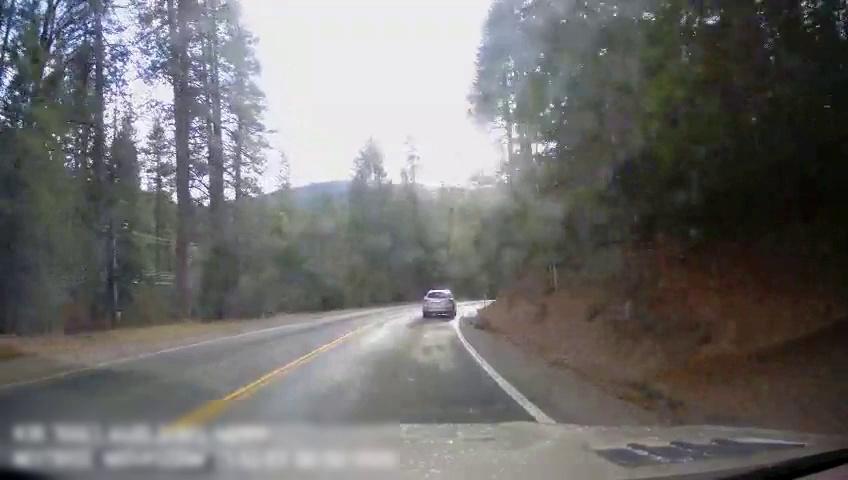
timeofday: Day
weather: Sunny
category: Drivable Space
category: Vehicles | SUV
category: Lanes | Current Lane
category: Lanes | Current Lane
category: Lanes | Opposite Lane
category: Lanes | Opposite Lane